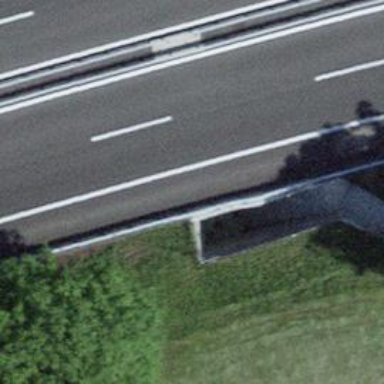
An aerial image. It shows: Concrete path with tunnel.